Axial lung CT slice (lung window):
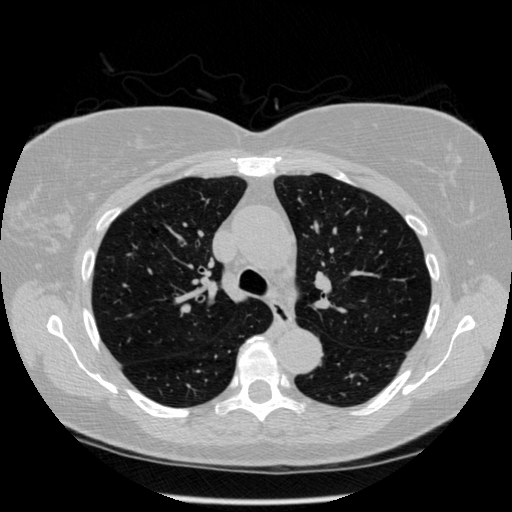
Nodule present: no